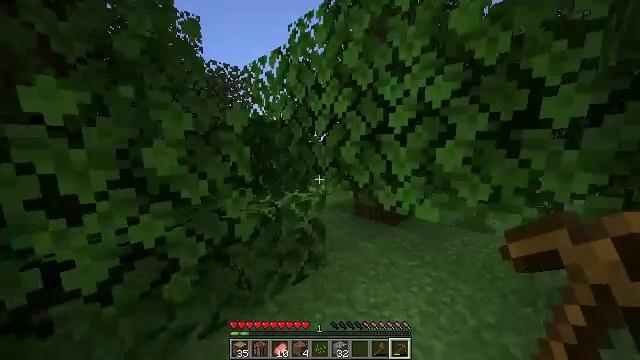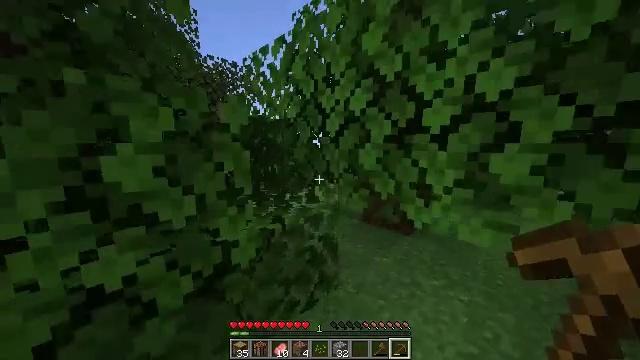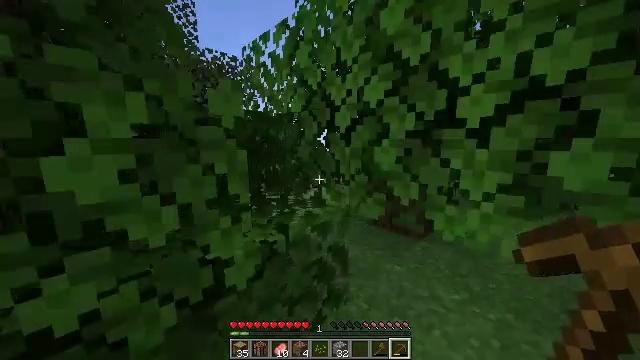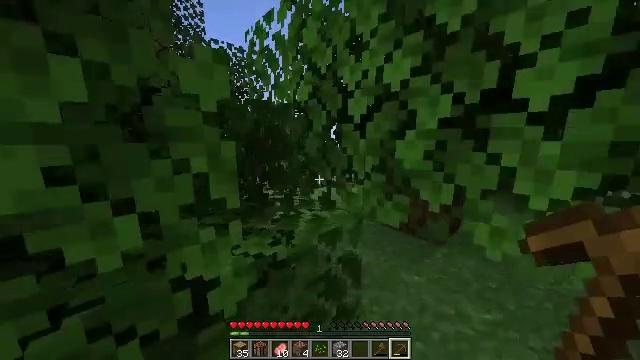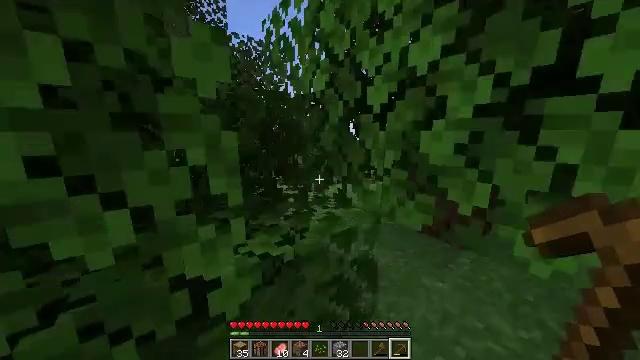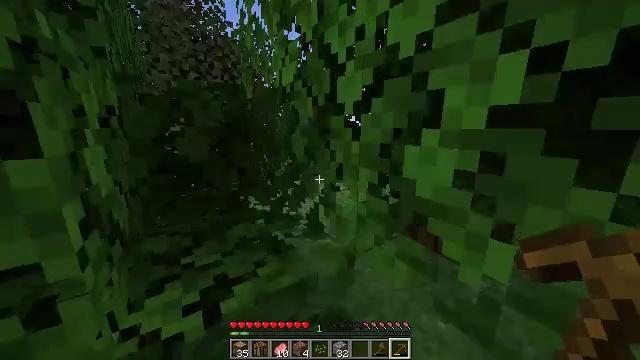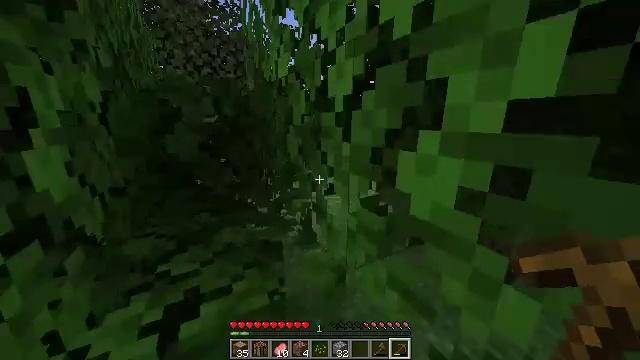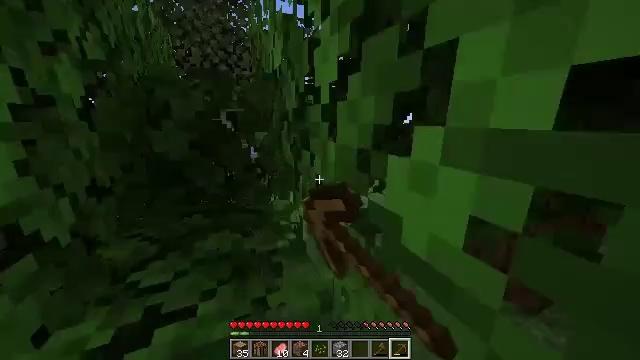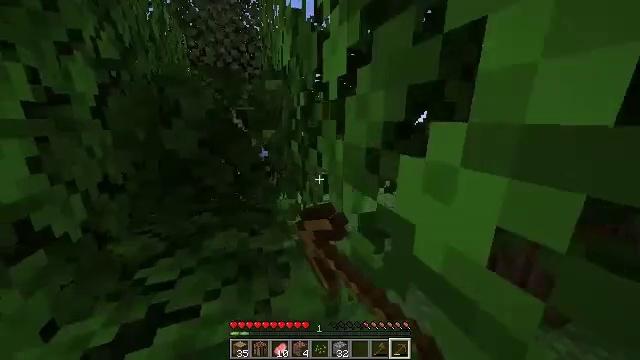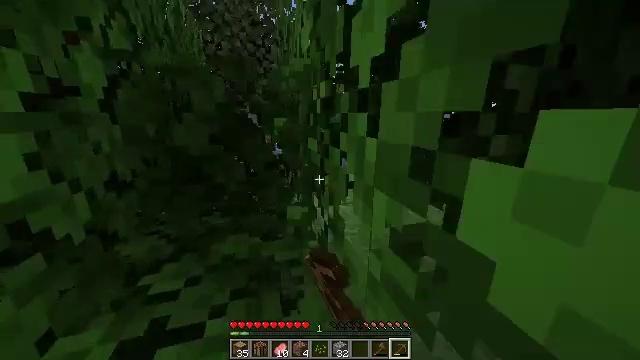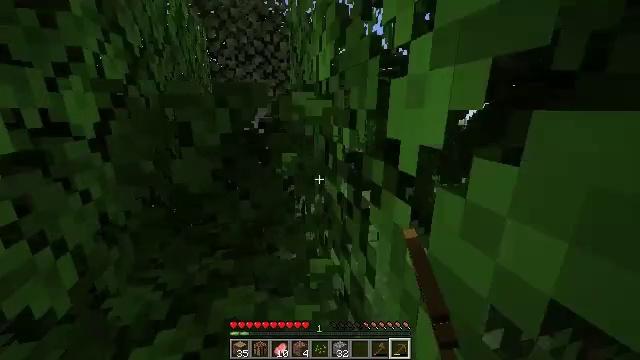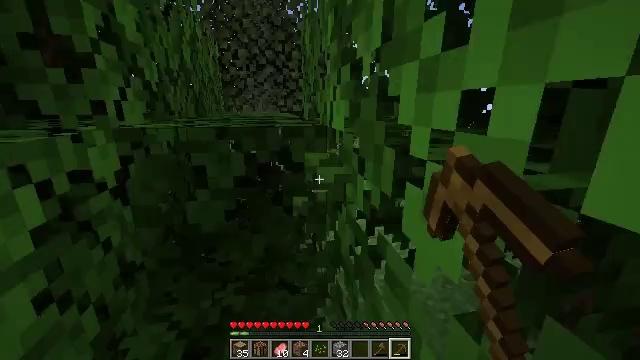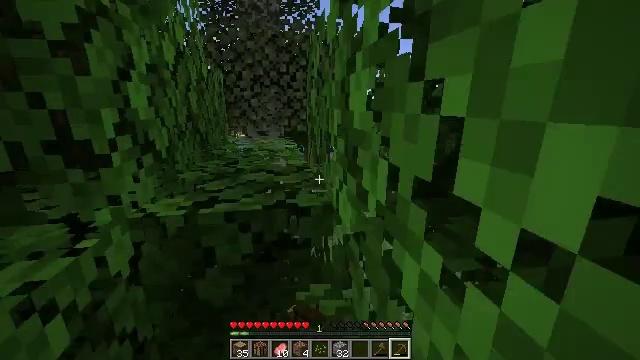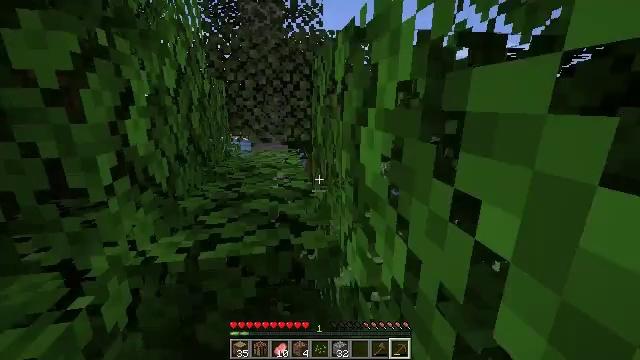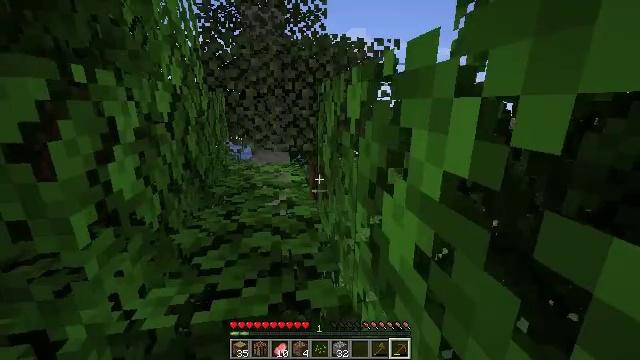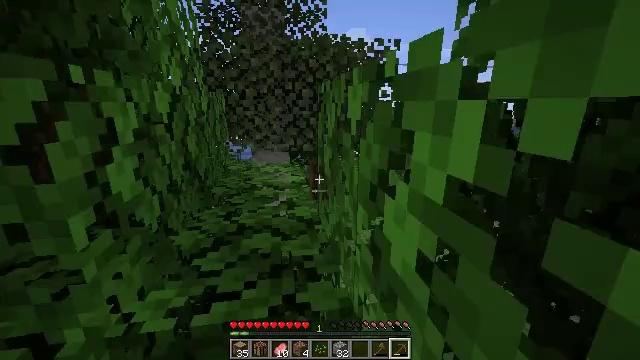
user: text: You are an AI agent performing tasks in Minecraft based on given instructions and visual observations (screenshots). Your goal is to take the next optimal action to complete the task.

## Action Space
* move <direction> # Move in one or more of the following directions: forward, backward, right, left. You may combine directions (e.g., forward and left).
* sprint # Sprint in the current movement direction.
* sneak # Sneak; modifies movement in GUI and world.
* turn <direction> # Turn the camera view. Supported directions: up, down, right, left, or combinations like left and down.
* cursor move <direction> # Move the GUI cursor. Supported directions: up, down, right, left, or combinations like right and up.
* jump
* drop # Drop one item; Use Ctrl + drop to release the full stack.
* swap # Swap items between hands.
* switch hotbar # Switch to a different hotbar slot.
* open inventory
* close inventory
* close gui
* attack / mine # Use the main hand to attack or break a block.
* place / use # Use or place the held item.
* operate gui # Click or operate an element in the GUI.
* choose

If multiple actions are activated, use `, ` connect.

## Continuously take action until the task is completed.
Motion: motion action
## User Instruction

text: Combat the cow.
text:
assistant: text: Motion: move forward
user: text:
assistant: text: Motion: move forward
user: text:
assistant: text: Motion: move forward and move right, turn left and down
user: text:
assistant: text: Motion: move forward and move right, turn left and down
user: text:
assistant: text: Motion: move forward and move right, turn left and down
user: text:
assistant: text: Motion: move forward and move right, turn left and down, attack / mine
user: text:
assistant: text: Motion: move forward and move right, turn left, attack / mine
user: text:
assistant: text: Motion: move forward and move right, turn left, attack / mine
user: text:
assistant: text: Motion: move forward, turn left, attack / mine
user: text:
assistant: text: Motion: move forward, turn left, attack / mine, jump
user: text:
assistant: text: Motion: move forward, turn left, jump
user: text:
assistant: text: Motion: move forward, jump
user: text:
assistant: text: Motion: move forward, jump
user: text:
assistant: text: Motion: move forward
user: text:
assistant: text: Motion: move forward
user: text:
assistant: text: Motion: move forward
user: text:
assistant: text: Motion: move forward, jump
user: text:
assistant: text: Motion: move forward, jump
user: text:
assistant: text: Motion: move forward, jump
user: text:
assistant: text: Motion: move forward, jump
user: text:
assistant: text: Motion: move forward, turn right, jump
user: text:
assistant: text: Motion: move forward, turn right
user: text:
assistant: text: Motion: move forward, turn right
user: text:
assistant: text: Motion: move forward, turn right
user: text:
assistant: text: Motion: move forward, turn right
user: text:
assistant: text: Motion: move forward, turn right
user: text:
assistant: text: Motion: move forward, turn right and down, jump
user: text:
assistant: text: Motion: move forward, turn right, jump
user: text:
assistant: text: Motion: move forward, jump
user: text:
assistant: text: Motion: move forward, jump